九年级 · 度量几何学
如图, 在矩形 $A B C D$ 中, $A B=12, B C=9$, 点 $E, G$ 分别为边 $A B, A D$ 上的点, 若矩形 $A E F G$ 与矩形 $A B C D$ 相似, 且相似比为 $\frac{2}{3}$, 连接 $C F$, 则 $C F=$ $\qquad$

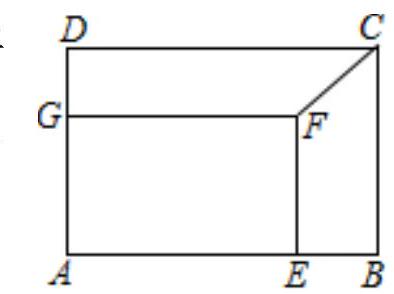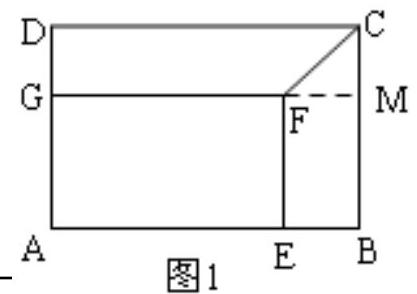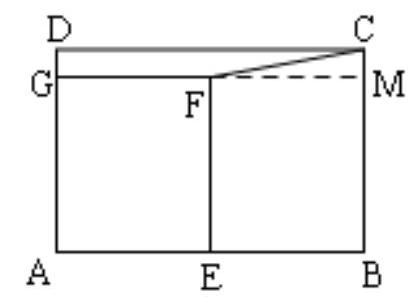
答案: 5或 $\sqrt{37}$

解析: 解: 延长 $G F$ 交 $B C$ 于 $M$,

$\because$ 四边形 $A E F G$ 和 $A B C D$ 是矩形,

$\therefore G F / / A E$,

$\because A B \perp B C$,

$\therefore G M \perp B C$,

分两种情况:

(1)当 $A D$ 与 $A G$ 对应时,

$\because$ 相似比为 $\frac{2}{3}$,

$\therefore \frac{A G}{A D}=\frac{A E}{A B}=\frac{2}{3}$,

$\because A B=12, A D=B C=9$,

$\therefore E F=A G=B M=6, G F=A E=8$,

$\therefore F M=12-8=4, C M=9-6=3$,

图2

在 $R t \triangle C M F$ 中, 由勾股定理得: $C F=\sqrt{4^{2}+3^{2}}=5$,

(2)当 $A D$ 与 $A E$ 对应时,

$\because$ 相似比为 $\frac{2}{3}$,

$\therefore \frac{A G}{A B}=\frac{A E}{A D}=\frac{2}{3}$,

$\therefore \frac{A G}{12}=\frac{A E}{9}=\frac{2}{3}$,

$\therefore A G=8, A E=6$,

$\therefore F M=12-6=6, C M=9-8=1$,

在Rt $\triangle C M F$ 中, 由勾股定理得: $C F=\sqrt{6^{2}+1^{2}}=\sqrt{37}$,

故答案为: 5 或 $\sqrt{37}$.

若矩形 $A E F G$ 与矩形 $A B C D$ 相似, 没确定哪两条边相似, 所以分两种情况:

(1)当 $A D$ 与 $A G$ 对应时, 先根据相似比求 $A G$ 和 $A E$ 的长, 利用线段的差求 $F M$ 和 $C M$ 的长, 根据勾股定理求 $C F$ 的长;

(2)当 $A D$ 与 $A E$ 对应时, 同理可得 $C F$ 的长.

本题考查了相似多边形的性质，根据相似形的对应边的比相等，把几何问题转化为方程问题，正确分清对应边, 以及正确解方程是解决本题的关键.